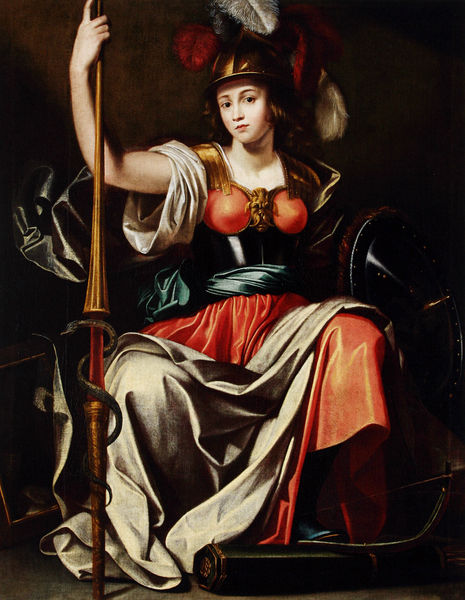
Titel: Pallas
Künstler: Ulrich Loth
Standort: München
Institution: Bayerische Staatsgemäldesammlungen
Schlagwörter: blau, blätter, dunkel, feder, gemälde, hand, kampf, schatten, umhang, weiß, grün, mädchen, ocker, sitzen, brust, busen, frankreich, frau, grau, hell, kleid, licht, mund, nase, orange, schwarz, stuhl, blick, dame, gürtel, rot, tuch, beige, rock, teppich, jung, arm, augen, barock, falten, federn, gesicht, halten, kleidung, ärmel, bildnis, portrait, porträt, öl, boden, figur, gewand, gold, kostüm, pose, sessel, sitzend, tücher, gewänder, brustbild, kinn, schulter, seide, federbusch, schärpe, taille, brüste, sitz, bogen, stab, heiß, weis, lanze, thron, verkleidung, kraft, muse, metall, bauch, faltenwurf, edel, tor, foto, penis, schild, kanone, panzer, jungfrau, portait, uniform, soldat, waffe, schlange, helm, posieren, tron, allegorie, göttin, kämpfen, rüstung, photo, rolle, schoss, brustpanzer, harnisch, oberteil, götter, muskel, stark, krieger, korsett, johanna, orleans, herrscherin, löwe, heilige, speer, caravaggismus, federschmuck, sexy, köcher, athene, minerva, stärke, sitzporträt, artemis, diana, pfeile, ornat, schutz, anmutig, athena, kriegerin, germania, kämpferin, wikinger, schauspielerin, manieriert, goldhelm, sper, rotes kleid, gegürtet, titten, natter, kriegsgöttin, geil, weißheit, brustmaskeron, brustpnazer, maskaron, wafe, jeanne d´arc, soldatin, brustplatte, helldunkelmalerei, giold